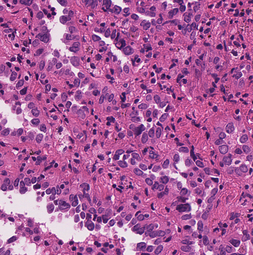
Tumor epithelial tissue: yes
Tumor-associated stroma tissue: yes
Normal tissue: no